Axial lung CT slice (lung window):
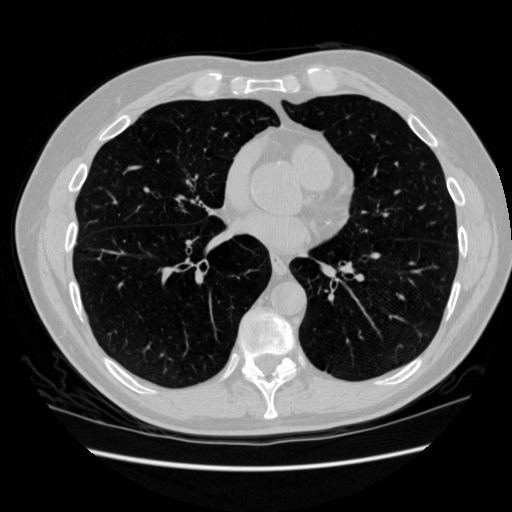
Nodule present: no